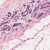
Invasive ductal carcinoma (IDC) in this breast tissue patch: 0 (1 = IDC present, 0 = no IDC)